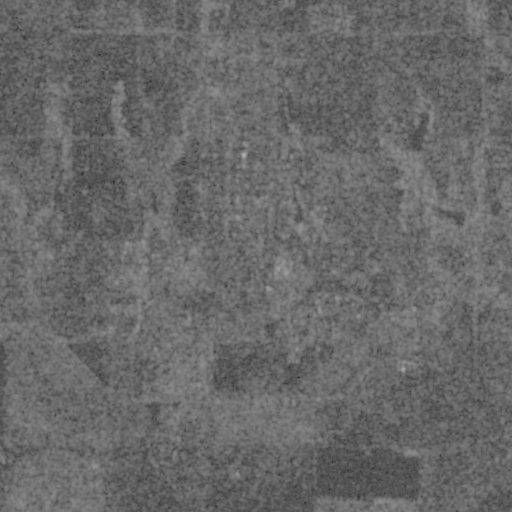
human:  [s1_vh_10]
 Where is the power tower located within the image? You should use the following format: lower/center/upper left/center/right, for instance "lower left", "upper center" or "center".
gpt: The power tower is located in the right of the image.
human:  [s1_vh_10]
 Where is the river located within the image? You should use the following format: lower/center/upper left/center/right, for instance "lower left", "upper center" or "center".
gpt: The river is located in the lower left of the image.
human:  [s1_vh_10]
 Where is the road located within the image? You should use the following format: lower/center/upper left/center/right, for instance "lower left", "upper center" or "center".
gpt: There is no road in the image.

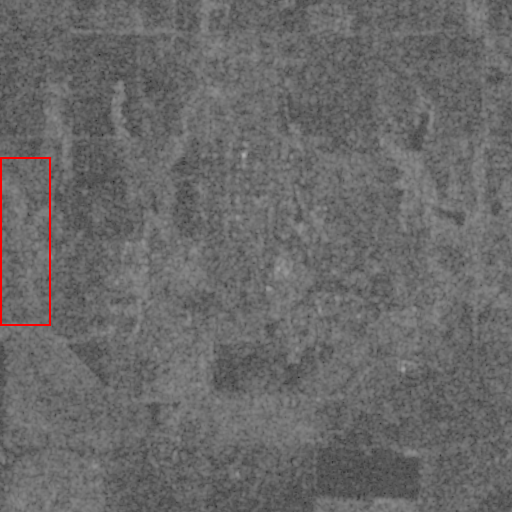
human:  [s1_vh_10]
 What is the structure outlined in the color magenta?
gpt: There is no magenta outline.
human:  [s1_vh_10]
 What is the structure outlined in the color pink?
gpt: There is no structure outlined in pink.